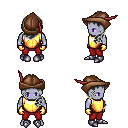
a pixel art fantasy rpg character, male body template, dark elf, purple skin, gold chest armor, red pants, gray left-swept hairstyle, leather cap, gold gloves, metal boots, four views (front, back, left, right), 2x2 character sprite sheet, small pixel art, hard edges, no anti-aliasing